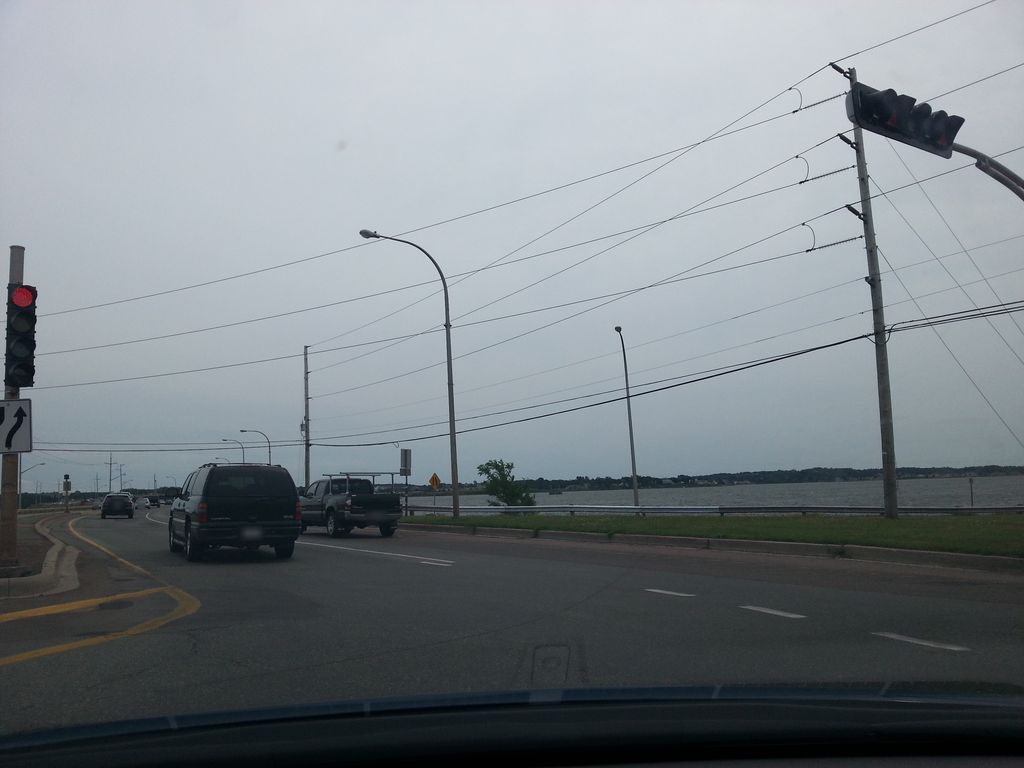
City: charlottetown